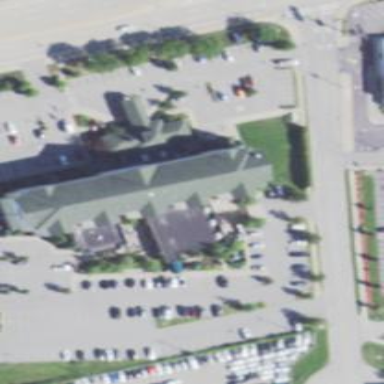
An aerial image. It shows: Hotel building.